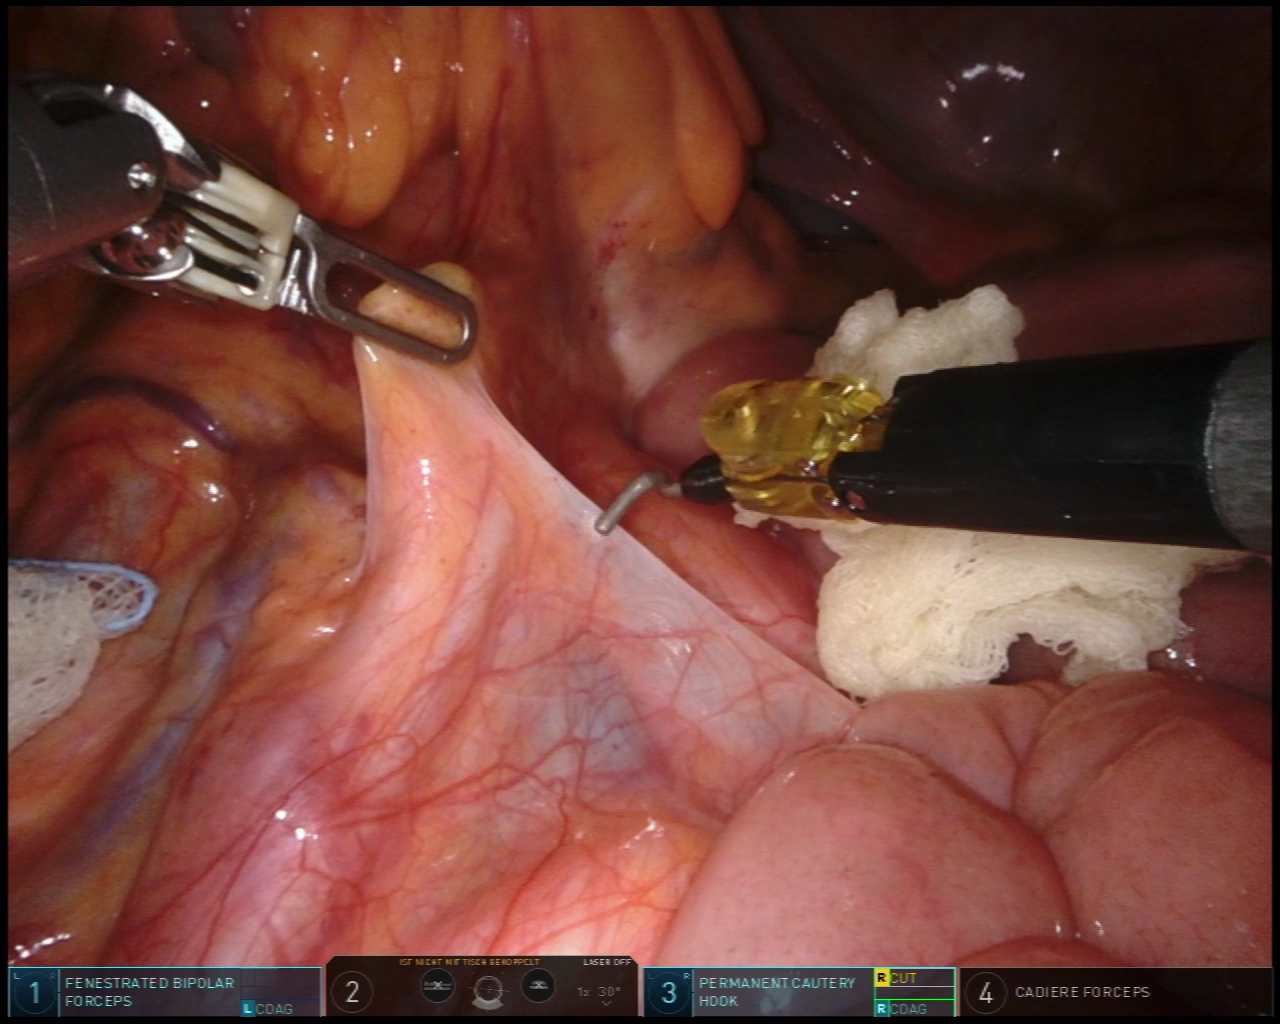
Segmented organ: small_intestine
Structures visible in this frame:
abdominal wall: yes
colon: no
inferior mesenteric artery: no
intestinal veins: yes
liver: no
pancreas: no
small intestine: yes
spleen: no
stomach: no
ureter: yes
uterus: no
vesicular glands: no